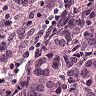
Metastatic tissue present: yes